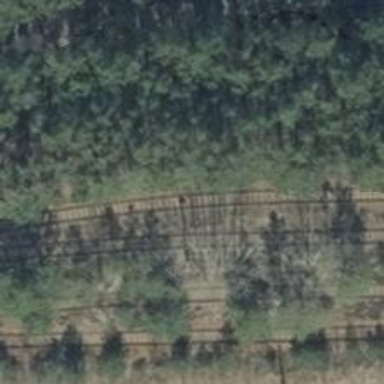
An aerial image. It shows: Rail spur service.